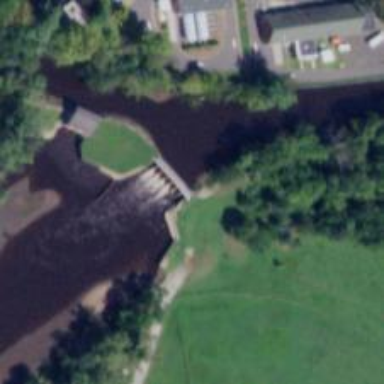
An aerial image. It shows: Dam along waterway.